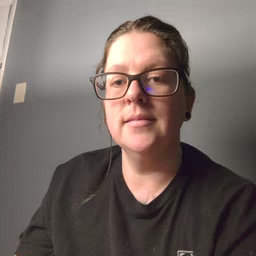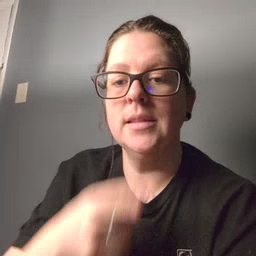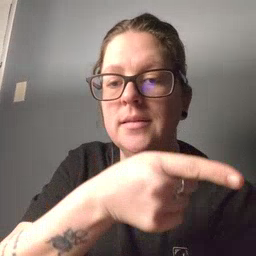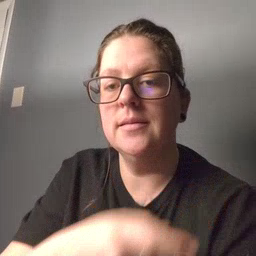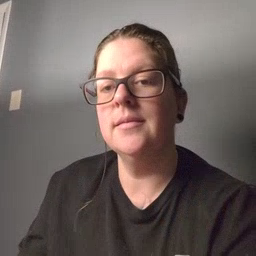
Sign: hesheit